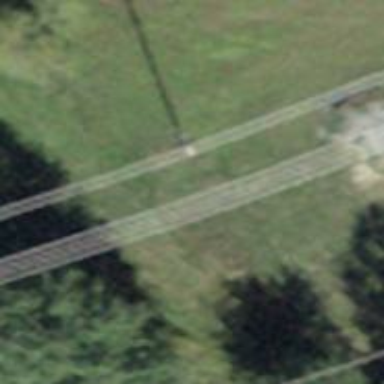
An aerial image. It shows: Power pole.